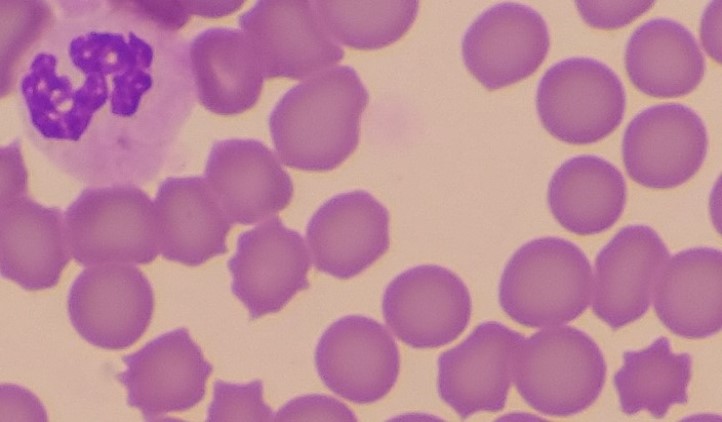
White blood cell type: Neutrophil